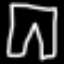
Label: pants